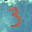
Label: 3